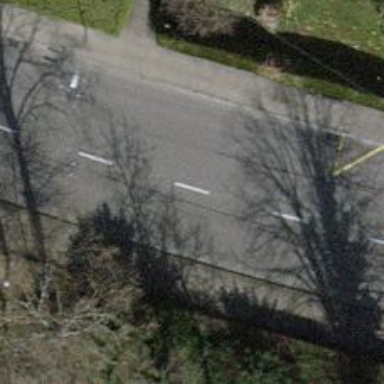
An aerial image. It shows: Secondary road with asphalt surface and trolley wires.